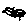
Label: car